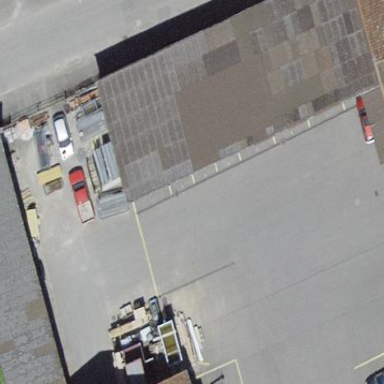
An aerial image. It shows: View of roof of building.